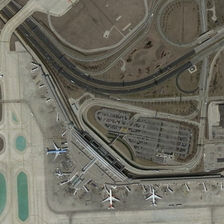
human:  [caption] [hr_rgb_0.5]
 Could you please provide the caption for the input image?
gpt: several planes are in an airport with a parking lot .

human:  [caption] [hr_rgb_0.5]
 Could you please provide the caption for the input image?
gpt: several planes are in an airport with a parking lot .

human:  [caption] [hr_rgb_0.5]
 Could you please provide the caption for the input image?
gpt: several planes are in an airport with a parking lot .

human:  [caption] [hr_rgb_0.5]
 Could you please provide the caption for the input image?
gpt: several planes are in an airport with a parking lot .

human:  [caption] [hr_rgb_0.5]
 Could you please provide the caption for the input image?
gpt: several planes are in an airport with a parking lot .